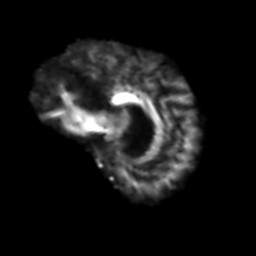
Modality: FA
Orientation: sagittal
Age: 64
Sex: male
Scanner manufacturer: siemens
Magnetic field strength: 3 T
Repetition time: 3.2 s
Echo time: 0.081 s